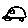
Label: car